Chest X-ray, PA view. Patient: 13 years old, sex M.
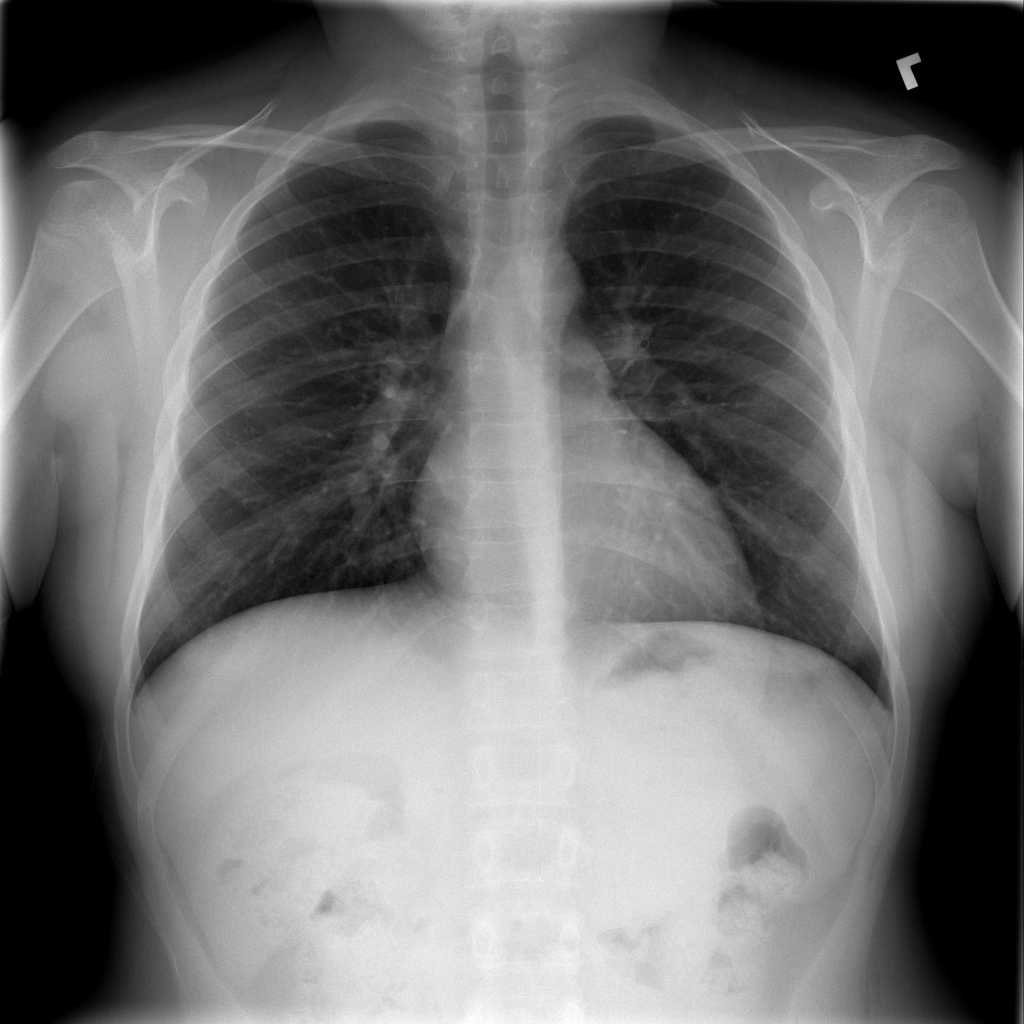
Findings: No Finding